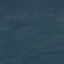
Label: Forest